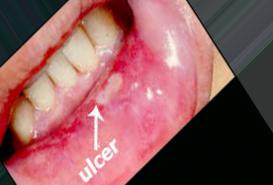
Condition: Mouth Ulcer